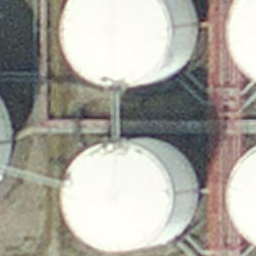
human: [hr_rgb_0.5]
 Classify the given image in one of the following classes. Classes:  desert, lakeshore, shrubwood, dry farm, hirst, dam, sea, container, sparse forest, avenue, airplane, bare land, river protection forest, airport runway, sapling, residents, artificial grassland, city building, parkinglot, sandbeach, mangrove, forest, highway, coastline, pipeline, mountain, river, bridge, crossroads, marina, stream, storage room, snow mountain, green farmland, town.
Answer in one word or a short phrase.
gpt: storage room